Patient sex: M
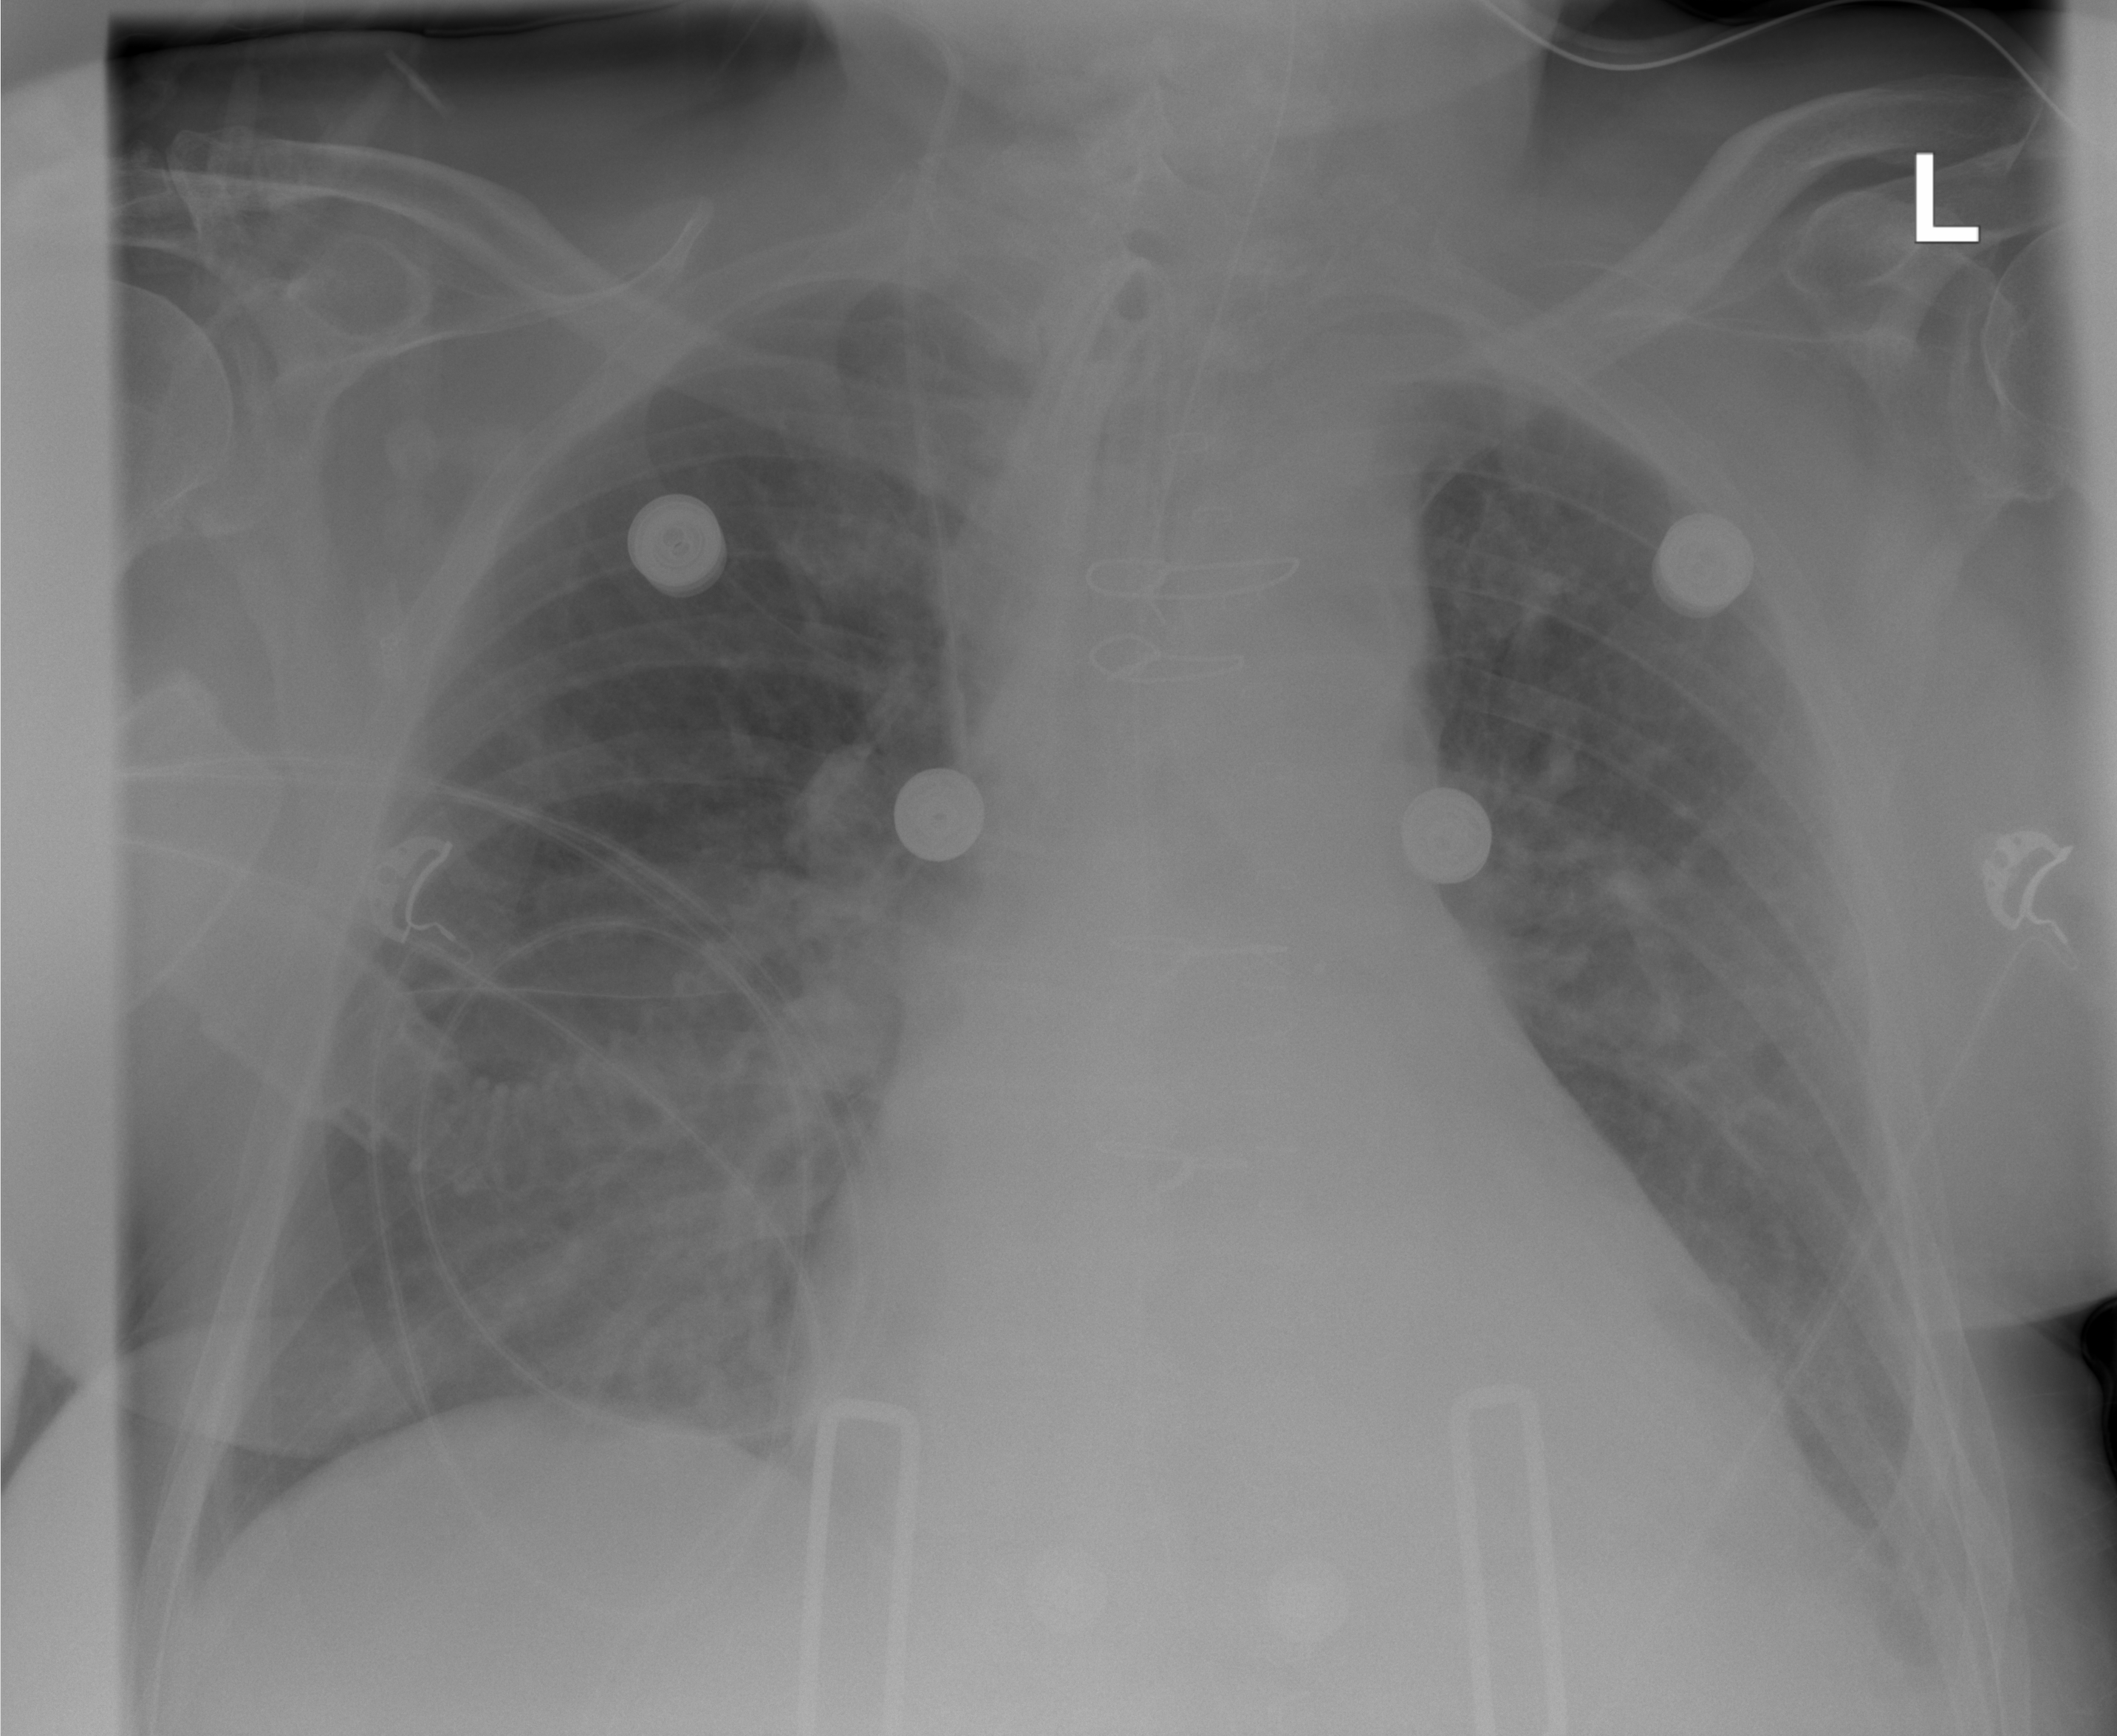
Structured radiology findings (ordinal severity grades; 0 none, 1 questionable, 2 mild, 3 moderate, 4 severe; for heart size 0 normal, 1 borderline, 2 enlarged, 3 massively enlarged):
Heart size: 0
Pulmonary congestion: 2
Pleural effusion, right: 0
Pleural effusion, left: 2
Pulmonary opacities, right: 1
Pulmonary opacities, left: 1
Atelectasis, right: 2
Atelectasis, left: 2